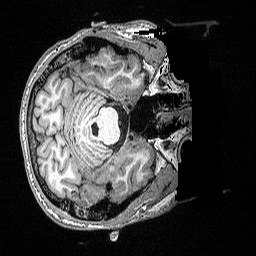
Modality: T1w
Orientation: axial
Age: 23
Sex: male
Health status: ill
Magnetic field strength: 3 T
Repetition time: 2.53 s
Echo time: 0.00331 s